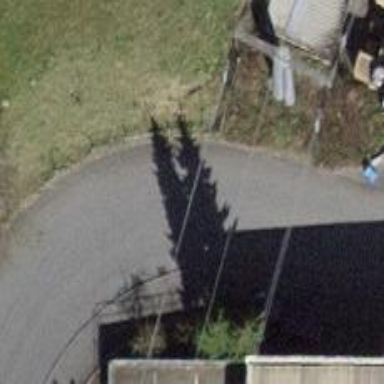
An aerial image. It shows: Power line in the image.